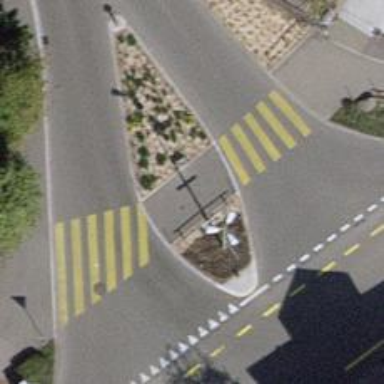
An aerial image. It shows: Uncontrolled crossing with pedestrian island.